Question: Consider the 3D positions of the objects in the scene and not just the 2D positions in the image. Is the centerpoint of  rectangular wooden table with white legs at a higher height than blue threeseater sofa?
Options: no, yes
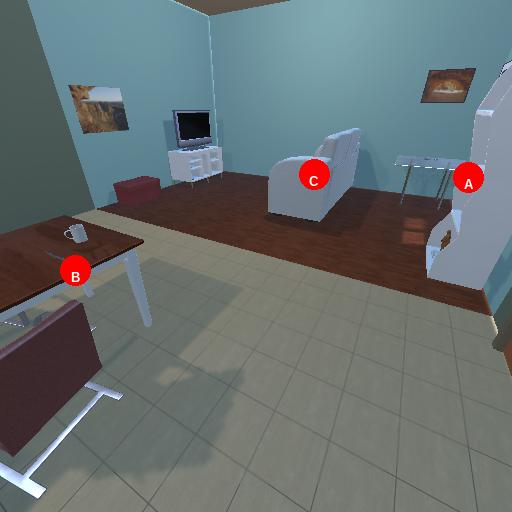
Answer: no